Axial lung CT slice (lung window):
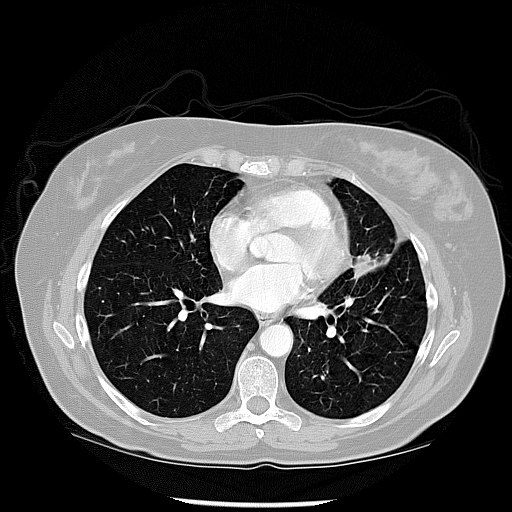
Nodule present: yes
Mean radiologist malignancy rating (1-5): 5